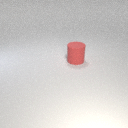
large red rubber cylinder